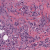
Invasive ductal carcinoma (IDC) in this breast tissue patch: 1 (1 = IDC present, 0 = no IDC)